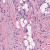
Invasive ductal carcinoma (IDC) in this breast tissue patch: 1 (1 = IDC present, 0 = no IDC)